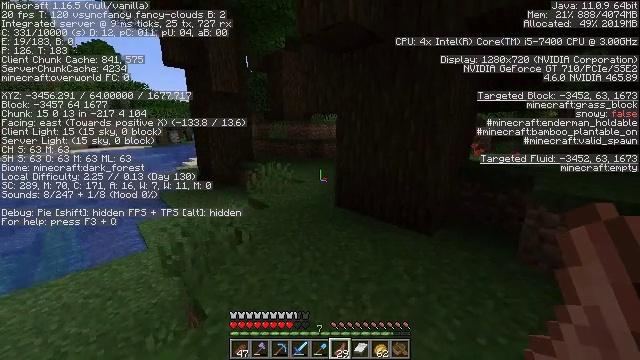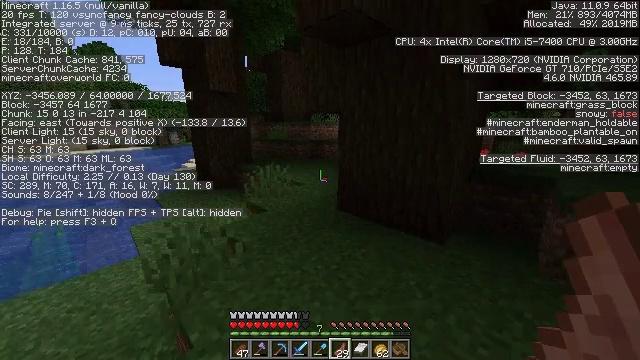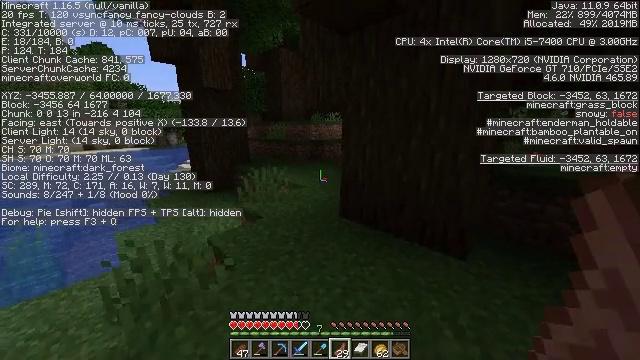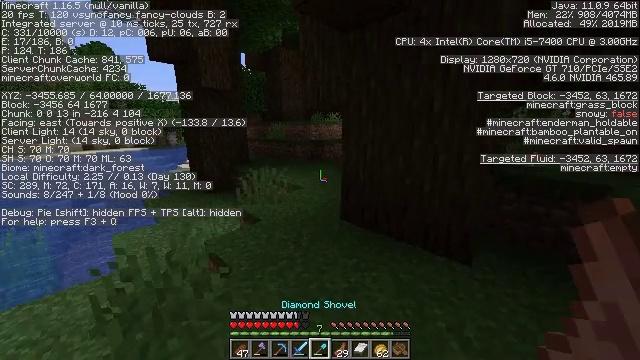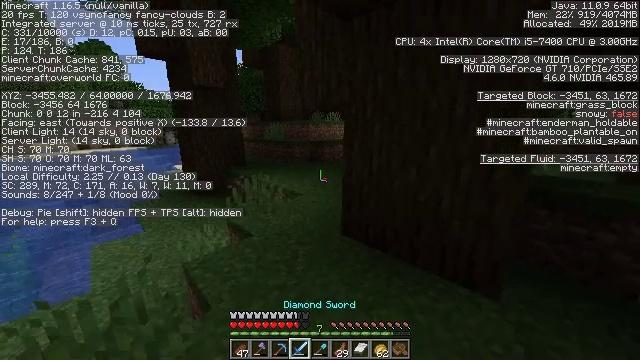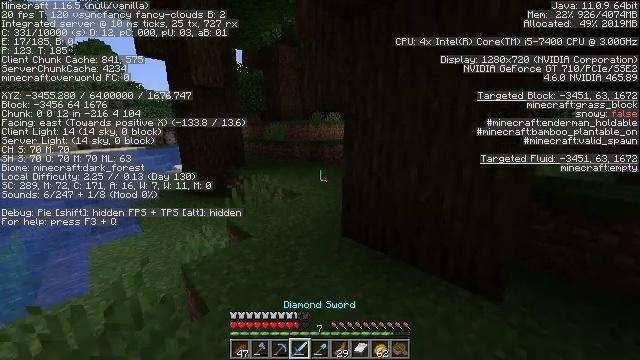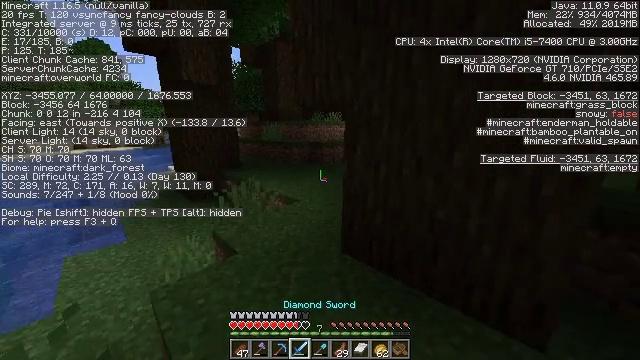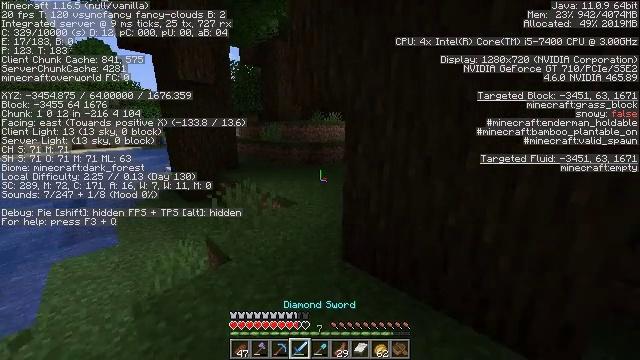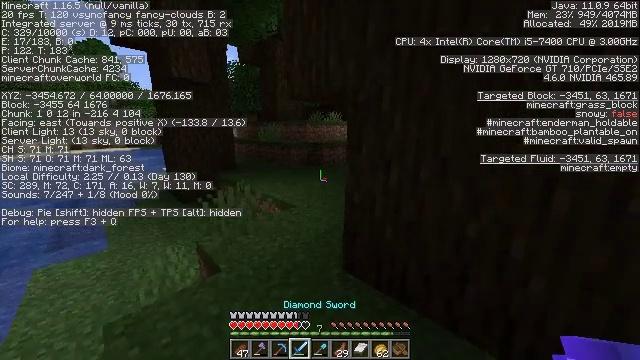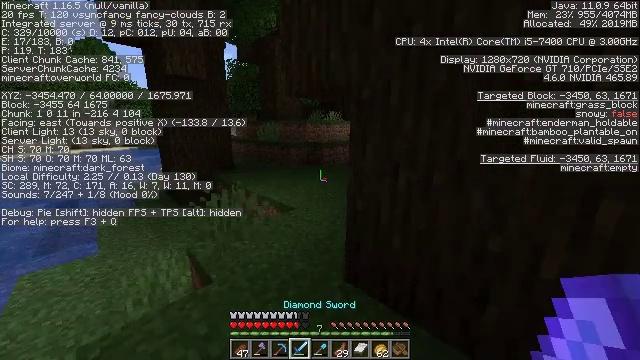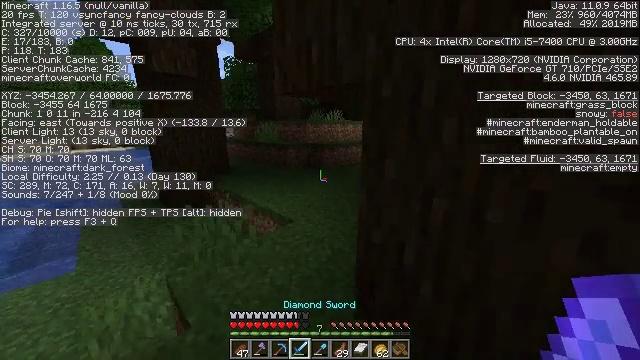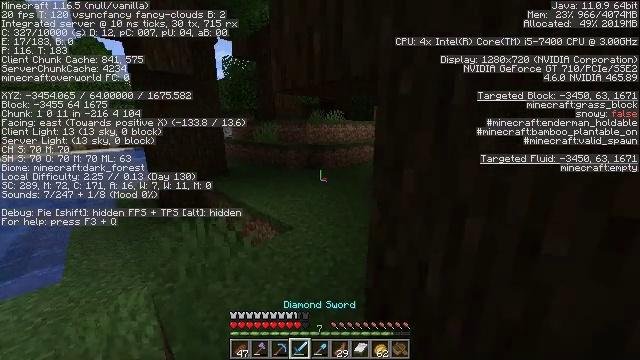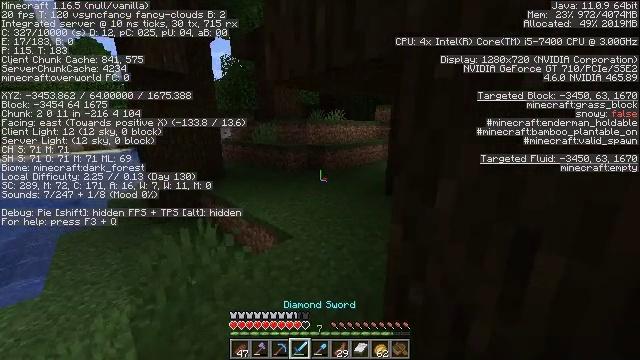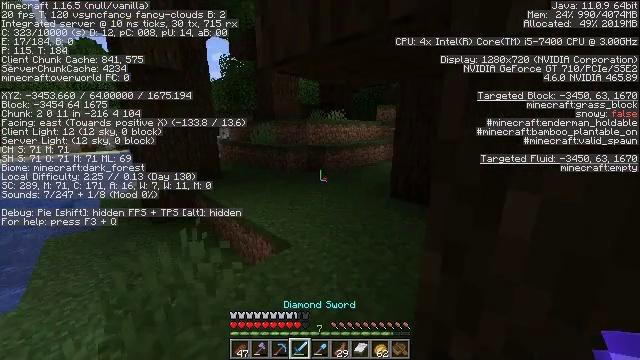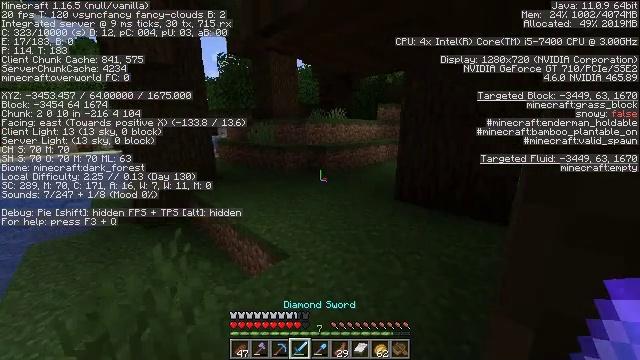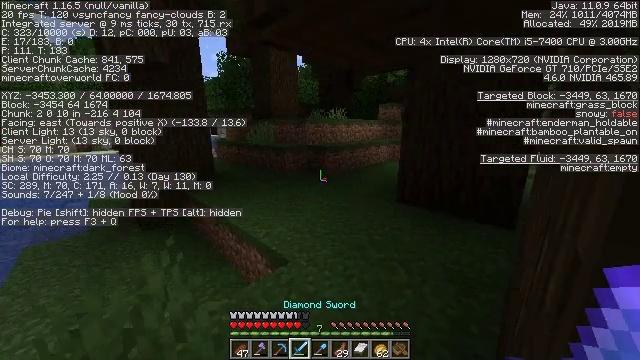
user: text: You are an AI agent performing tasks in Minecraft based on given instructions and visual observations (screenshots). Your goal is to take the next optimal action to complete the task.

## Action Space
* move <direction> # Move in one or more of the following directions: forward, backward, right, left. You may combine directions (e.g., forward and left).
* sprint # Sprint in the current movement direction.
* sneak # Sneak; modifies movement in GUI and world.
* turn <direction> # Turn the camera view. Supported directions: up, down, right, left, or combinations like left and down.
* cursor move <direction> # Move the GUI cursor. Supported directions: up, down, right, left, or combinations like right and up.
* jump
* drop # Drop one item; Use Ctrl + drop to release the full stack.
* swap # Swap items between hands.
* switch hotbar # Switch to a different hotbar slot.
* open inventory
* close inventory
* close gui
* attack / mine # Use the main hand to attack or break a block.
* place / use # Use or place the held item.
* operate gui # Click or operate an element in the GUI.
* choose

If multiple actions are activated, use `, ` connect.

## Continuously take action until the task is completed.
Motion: motion action
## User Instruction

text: Hunt a sheep.
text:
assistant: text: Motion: move forward
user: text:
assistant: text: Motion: move forward
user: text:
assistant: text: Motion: move forward
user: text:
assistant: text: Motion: move forward
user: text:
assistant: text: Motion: move forward
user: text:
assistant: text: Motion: move forward
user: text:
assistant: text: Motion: move forward
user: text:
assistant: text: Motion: move forward
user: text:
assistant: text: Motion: move forward
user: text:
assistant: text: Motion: move forward
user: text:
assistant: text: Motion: move forward
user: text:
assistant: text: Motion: move forward
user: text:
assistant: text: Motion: move forward
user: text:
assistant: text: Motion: move forward
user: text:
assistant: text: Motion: move forward
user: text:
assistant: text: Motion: move forward
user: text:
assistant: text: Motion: move forward
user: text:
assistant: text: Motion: move forward
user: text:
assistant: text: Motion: move forward
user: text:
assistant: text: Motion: move forward, turn right and up
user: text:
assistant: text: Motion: move forward
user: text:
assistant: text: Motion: move forward
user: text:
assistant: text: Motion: move forward, sprint
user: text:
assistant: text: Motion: move forward, sprint
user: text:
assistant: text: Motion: move forward, sprint
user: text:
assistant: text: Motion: move forward, sprint, turn right
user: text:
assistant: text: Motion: move forward, sprint, turn right
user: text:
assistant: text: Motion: move forward, sprint, turn right
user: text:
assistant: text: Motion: move forward
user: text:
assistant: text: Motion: move forward